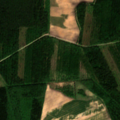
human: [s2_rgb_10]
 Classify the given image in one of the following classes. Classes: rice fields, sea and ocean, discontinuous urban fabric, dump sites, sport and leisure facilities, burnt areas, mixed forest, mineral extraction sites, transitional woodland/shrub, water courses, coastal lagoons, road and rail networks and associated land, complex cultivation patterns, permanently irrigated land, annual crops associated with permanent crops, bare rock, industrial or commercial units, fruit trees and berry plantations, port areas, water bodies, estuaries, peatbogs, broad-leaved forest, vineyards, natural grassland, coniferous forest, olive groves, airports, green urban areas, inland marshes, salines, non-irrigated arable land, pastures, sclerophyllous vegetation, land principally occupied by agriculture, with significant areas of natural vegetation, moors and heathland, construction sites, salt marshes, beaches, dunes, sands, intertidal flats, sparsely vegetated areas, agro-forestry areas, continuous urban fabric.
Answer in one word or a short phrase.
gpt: non-irrigated arable land, broad-leaved forest, coniferous forest, mixed forest, transitional woodland/shrub